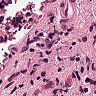
Metastatic tissue present: no